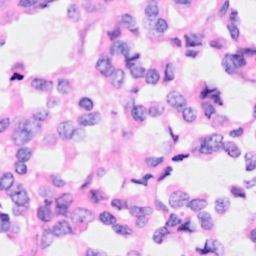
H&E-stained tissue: Breast